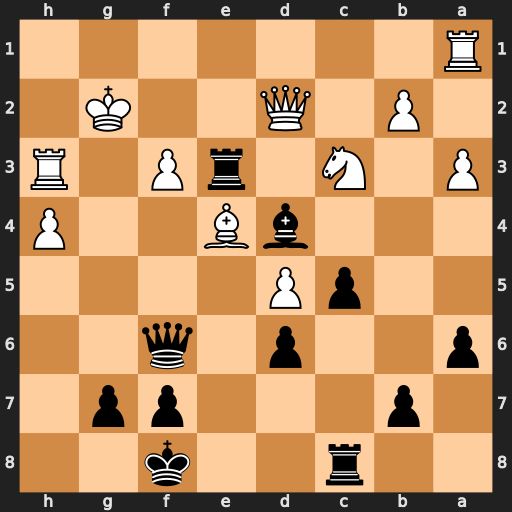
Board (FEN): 2r2k2/1p3pp1/p2p1q2/2pP4/3bB2P/P1N1rP1R/1P1Q2K1/R7
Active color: b
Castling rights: -
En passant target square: -
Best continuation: Rxc3 bxc3 Bxc3 Qg5 Bxa1